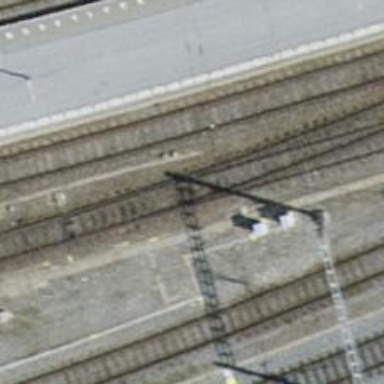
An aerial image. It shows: Railway switch with the turnout side on the left.